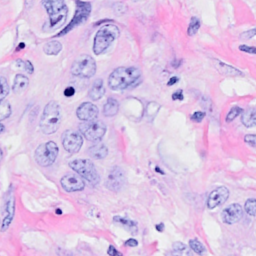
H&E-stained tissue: Breast